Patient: sex F, age 68
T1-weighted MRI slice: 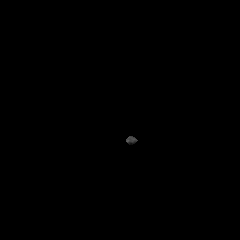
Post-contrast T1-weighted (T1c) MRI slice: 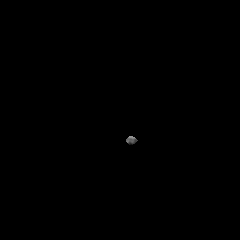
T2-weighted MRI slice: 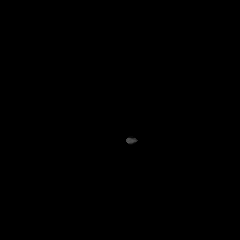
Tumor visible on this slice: no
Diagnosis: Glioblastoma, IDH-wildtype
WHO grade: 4